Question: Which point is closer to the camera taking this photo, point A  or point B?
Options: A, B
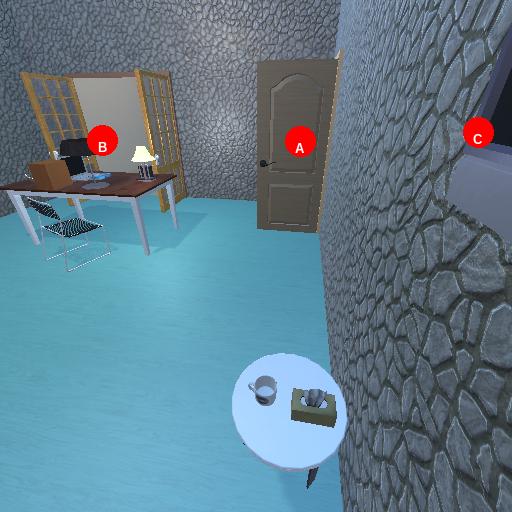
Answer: A